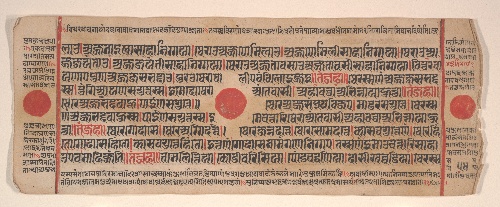
Artist: Bhadrabahu
Artist bio: Indian, died ca. 356 BCE
Date: 15th century
Object type: Folio
Classification: Paintings
Medium: Ink, opaque watercolor, and gold on paper
Culture: India (Gujarat)
Dimensions: (Average size .1–.71): 4 1/2 x 11 3/8 in. (11.4 x 28.9 cm)
Department: Asian Art
Credit line: Bequest of Cora Timken Burnett, 1956
Accession year: 1957
Repository: Metropolitan Museum of Art, New York, NY